Question: > This is My XML Format
'''
<Formsxml CM="7" CW="3">
<Forms GroupName="Kingfisher" PRONME="Kingfisher" TBONUSP="6000" NACRES="45" TP="133.333333">
<Form M="1" GroupName="Kingfisher January" PRONME="Kingfisher" TBONUSP="1000" NACRES="7.50" TP="133.333333" />
<Form M="2" GroupName="Kingfisher Feb" PRONME="Kingfisher" TBONUSP="1000" NACRES="7.50" TP="133.333333" />
<Form M="5" GroupName="Kingfisher May" PRONME="Kingfisher" TBONUSP="1000" NACRES="7.50" TP="133.333333" />
<Form M="6" GroupName="Kingfisher July" TBONUSP="1000" NACRES="7.50" TP="133.333333" />
<Form W="3" GroupName="Kingfisher Week 3 Total" TBONUSP="2000" NACRES="7.50" TP="133.333333" />
</Forms>
<Forms GroupName="Pigeon" PRONME="Pigeon" TBONUSP="5000" NACRES="55555.00" TP="0.018000">
<Form M="5" GroupName="Pigeon May" PRONME="Pigeon" TBONUSP="1000" NACRES="7.50" TP="133.333333" />
<Form M="6" GroupName="Pigeon July" TBONUSP="1000" NACRES="7.50" TP="133.333333" />
<Form W="1" GroupName="Pigeon Week 1 Total" TBONUSP="2000" NACRES="7.50" TP="133.333333" />
</Forms>
<Forms GroupName="Sparrow" PRONME="Sparrow" TBONUSP="1000" NACRES="0.90" TP="<PHONE>">
<Form M="6" GroupName="Sparrow July" TBONUSP="1000" NACRES="7.50" TP="133.333333" />
<Form W="4" GroupName="Sparrow July" TBONUSP="1000" NACRES="7.50" TP="133.333333" />
</Forms>
</Formsxml>
'''
> This is My XSLT 1.0
'''
<xsl:stylesheet version="1.0" xmlns:xsl="http://www.w3.org/1999/XSL/Transform">
<xsl:output method="xml" indent="yes"/>
<xsl:template match="/">
<table cellspacing="0" cellpadding="0" width="100%" border="1" borderColorDark="#ffffff" borderColorLight="#000000" class="smlFonts">
<tr height="20" align="center">
<td rowspan="1" width="10%"><b>Name</b></td>
<td rowspan="1" width="7%"><b>Net</b></td>
<td rowspan="1" width="7%"><b>Total</b></td>
<td rowspan="1" width="8%"><b>Average</b></td>
<xsl:apply-templates select="*/Forms"/>
</tr>
</table>
</xsl:template>
<xsl:template match="Forms">
<xsl:apply-templates select="Form"/>
<tr style="color:red">
<td>
<xsl:value-of select="@NAME"/> Total
</td>
<td>
<xsl:value-of select="@NACRES"/>
</td>
<td>
<xsl:value-of select="@TBONUSP"/>
</td>
<td>
<xsl:value-of select="@TP"/>
</td>
</tr>
</xsl:template>
<xsl:template match="Form">
<xsl:choose>
<xsl:when test="@M ='1'">
<tr>
<td>
<xsl:value-of select="@GroupName"/>
</td>
<td>
<xsl:value-of select="@NACRES"/>
</td>
<td>
<xsl:value-of select="@TBONUSP"/>
</td>
<td>
<xsl:value-of select="@TP"/>
</td>
</tr>
</xsl:when>
<xsl:otherwise><tr>
<td>
January
</td>
<td>
0.0000
</td>
<td>
0.0000
</td>
<td>
0.0000
</td>
</tr></xsl:otherwise>
</xsl:choose>
<xsl:choose>
<xsl:when test="@M ='2'">
<tr>
<td>
<xsl:value-of select="@GroupName"/>
</td>
<td>
<xsl:value-of select="@NACRES"/>
</td>
<td>
<xsl:value-of select="@TBONUSP"/>
</td>
<td>
<xsl:value-of select="@TP"/>
</td>
</tr>
</xsl:when>
<xsl:otherwise><tr>
<td>
Febuary
</td>
<td>
0.0000
</td>
<td>
0.0000
</td>
<td>
0.0000
</td>
</tr></xsl:otherwise>
</xsl:choose>
<xsl:choose>
<xsl:when test="@M ='3'">
<tr>
<td>
<xsl:value-of select="@GroupName"/>
</td>
<td>
<xsl:value-of select="@NACRES"/>
</td>
<td>
<xsl:value-of select="@TBONUSP"/>
</td>
<td>
<xsl:value-of select="@TP"/>
</td>
</tr>
</xsl:when>
<xsl:otherwise><tr>
<td>
March
</td>
<td>
0.0000
</td>
<td>
0.0000
</td>
<td>
0.0000
</td>
</tr></xsl:otherwise>
</xsl:choose>
<xsl:choose>
<xsl:when test="@M ='4'">
<tr>
<td>
<xsl:value-of select="@GroupName"/>
</td>
<td>
<xsl:value-of select="@NACRES"/>
</td>
<td>
<xsl:value-of select="@TBONUSP"/>
</td>
<td>
<xsl:value-of select="@TP"/>
</td>
</tr>
</xsl:when>
<xsl:otherwise><tr>
<td>
April
</td>
<td>
0.0000
</td>
<td>
0.0000
</td>
<td>
0.0000
</td>
</tr></xsl:otherwise>
</xsl:choose>
<xsl:choose>
<xsl:when test="@M ='5'">
<tr>
<td>
<xsl:value-of select="@GroupName"/>
</td>
<td>
<xsl:value-of select="@NACRES"/>
</td>
<td>
<xsl:value-of select="@TBONUSP"/>
</td>
<td>
<xsl:value-of select="@TP"/>
</td>
</tr>
</xsl:when>
<xsl:otherwise><tr>
<td>
May
</td>
<td>
0.0000
</td>
<td>
0.0000
</td>
<td>
0.0000
</td>
</tr></xsl:otherwise>
</xsl:choose>
<xsl:choose>
<xsl:when test="@M ='6'">
<tr>
<td>
<xsl:value-of select="@GroupName"/>
</td>
<td>
<xsl:value-of select="@NACRES"/>
</td>
<td>
<xsl:value-of select="@TBONUSP"/>
</td>
<td>
<xsl:value-of select="@TP"/>
</td>
</tr>
</xsl:when>
<xsl:otherwise><tr>
<td>
June
</td>
<td>
0.0000
</td>
<td>
0.0000
</td>
<td>
0.0000
</td>
</tr></xsl:otherwise>
</xsl:choose>
<xsl:choose>
<xsl:when test="@M ='7'">
<tr>
<td>
<xsl:value-of select="@GroupName"/>
</td>
<td>
<xsl:value-of select="@NACRES"/>
</td>
<td>
<xsl:value-of select="@TBONUSP"/>
</td>
<td>
<xsl:value-of select="@TP"/>
</td>
</tr>
</xsl:when>
<xsl:otherwise><tr>
<td>
July
</td>
<td>
0.0000
</td>
<td>
0.0000
</td>
<td>
0.0000
</td>
</tr></xsl:otherwise>
</xsl:choose>
<xsl:choose>
<xsl:when test="@M ='8'">
<tr>
<td>
<xsl:value-of select="@GroupName"/>
</td>
<td>
<xsl:value-of select="@NACRES"/>
</td>
<td>
<xsl:value-of select="@TBONUSP"/>
</td>
<td>
<xsl:value-of select="@TP"/>
</td>
</tr>
</xsl:when>
<xsl:otherwise><tr>
<td>
August
</td>
<td>
0.0000
</td>
<td>
0.0000
</td>
<td>
0.0000
</td>
</tr></xsl:otherwise>
</xsl:choose>
<xsl:choose>
<xsl:when test="@M ='9'">
<tr>
<td>
<xsl:value-of select="@GroupName"/>
</td>
<td>
<xsl:value-of select="@NACRES"/>
</td>
<td>
<xsl:value-of select="@TBONUSP"/>
</td>
<td>
<xsl:value-of select="@TP"/>
</td>
</tr>
</xsl:when>
<xsl:otherwise><tr>
<td>
September
</td>
<td>
0.0000
</td>
<td>
0.0000
</td>
<td>
0.0000
</td>
</tr></xsl:otherwise>
</xsl:choose>
<xsl:choose>
<xsl:when test="@M ='10'">
<tr>
<td>
<xsl:value-of select="@GroupName"/>
</td>
<td>
<xsl:value-of select="@NACRES"/>
</td>
<td>
<xsl:value-of select="@TBONUSP"/>
</td>
<td>
<xsl:value-of select="@TP"/>
</td>
</tr>
</xsl:when>
<xsl:otherwise><tr>
<td>
October
</td>
<td>
0.0000
</td>
<td>
0.0000
</td>
<td>
0.0000
</td>
</tr></xsl:otherwise>
</xsl:choose>
<xsl:choose>
<xsl:when test="@M ='11'">
<tr>
<td>
<xsl:value-of select="@GroupName"/>
</td>
<td>
<xsl:value-of select="@NACRES"/>
</td>
<td>
<xsl:value-of select="@TBONUSP"/>
</td>
<td>
<xsl:value-of select="@TP"/>
</td>
</tr>
</xsl:when>
<xsl:otherwise><tr>
<td>
November
</td>
<td>
0.0000
</td>
<td>
0.0000
</td>
<td>
0.0000
</td>
</tr></xsl:otherwise>
</xsl:choose>
<xsl:choose>
<xsl:when test="@M ='12'">
<tr>
<td>
<xsl:value-of select="@GroupName"/>
</td>
<td>
<xsl:value-of select="@NACRES"/>
</td>
<td>
<xsl:value-of select="@TBONUSP"/>
</td>
<td>
<xsl:value-of select="@TP"/>
</td>
</tr>
</xsl:when>
<xsl:otherwise><tr>
<td>
December
</td>
<td>
0.0000
</td>
<td>
0.0000
</td>
<td>
0.0000
</td>
</tr></xsl:otherwise>
</xsl:choose>
</xsl:template>
</xsl:stylesheet>
'''
> But i want Output Like This...Based on the Condition of CM Means if
its 7 only till June Then after Based on Week CW if its 3 Till 3rd Week i want to print
Any Help will be
Appreciated........See Image for More Details..Output i Expect...

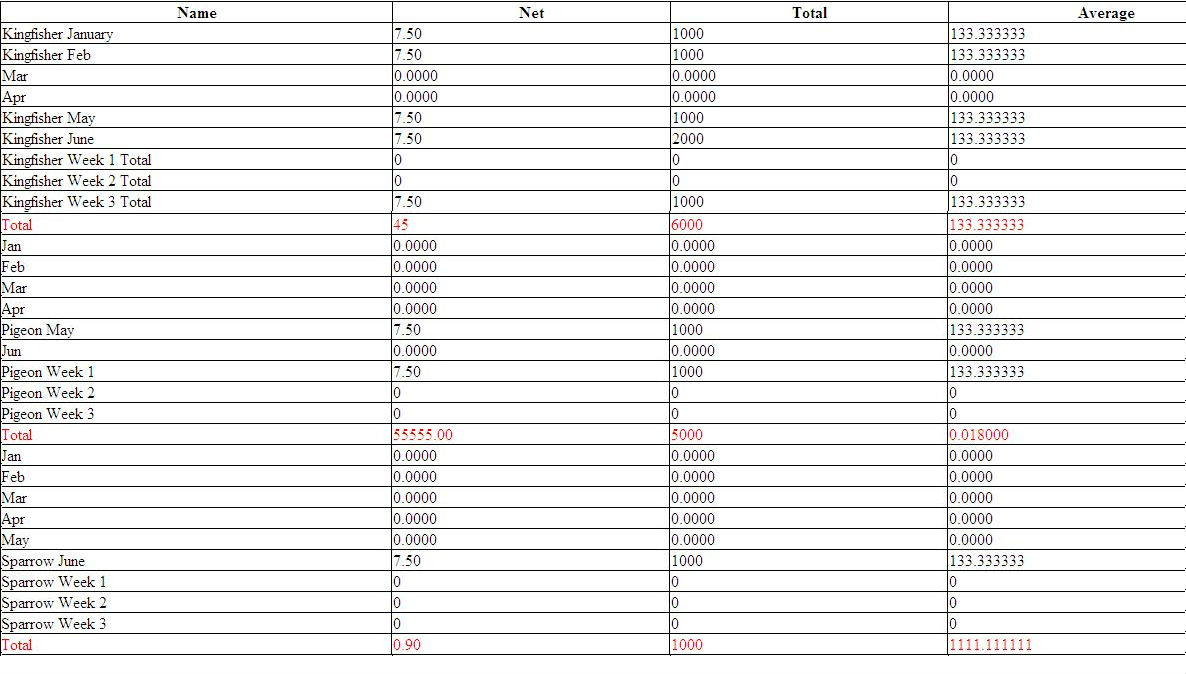
Answer: I'm afraid your effort of twelve 'xsl:choose' instructions is totally vain and logically wrong.
You can obtain the wanted result with less effort, but you need a lookup table for the months. The following transform is just a "get-started". Give it a run and you will notice that:
- - -
You might want also complete the lookup table at the moment populated till july.
---
[XSLT 1.0]
'''
<xsl:stylesheet version="1.0"
xmlns:empo="http://stackoverflow.com/users/253811/empo"
xmlns:xsl="http://www.w3.org/1999/XSL/Transform">
<xsl:output method="xml" indent="yes"/>
<empo:months>
<empo:M id="1">Jan</empo:M>
<empo:M id="2">Feb</empo:M>
<empo:M id="3">Mar</empo:M>
<empo:M id="4">Apr</empo:M>
<empo:M id="5">May</empo:M>
<empo:M id="6">Jun</empo:M>
<empo:M id="7">Jul</empo:M>
</empo:months>
<xsl:template match="/">
<table cellspacing="0" cellpadding="0" width="100%" border="1" borderColorDark="#ffffff" borderColorLight="#000000" class="smlFonts">
<tr height="20" align="center">
<td rowspan="1" width="10%"><b>Name</b></td>
<td rowspan="1" width="7%"><b>Net</b></td>
<td rowspan="1" width="7%"><b>Total</b></td>
<td rowspan="1" width="8%"><b>Average</b></td>
<xsl:apply-templates select="*/Forms"/>
</tr>
</table>
</xsl:template>
<xsl:template match="Forms">
<xsl:variable name="Forms" select="."/>
<xsl:for-each select="document('')/*/
empo:months/empo:M[@id &lt;= $Forms/../@CM]">
<xsl:choose>
<xsl:when test="$Forms/Form[@M=current()/@id]">
<xsl:apply-templates
select="$Forms/Form[@M=current()/@id]"/>
</xsl:when>
<xsl:otherwise>
<tr>
<td>
<xsl:value-of select="."/>
</td>
<td>
0.0000
</td>
<td>
0.0000
</td>
<td>
0.0000
</td>
</tr>
</xsl:otherwise>
</xsl:choose>
</xsl:for-each>
<tr style="color:red">
<td>
<xsl:value-of select="@NAME"/>
<xsl:text> Total</xsl:text>
</td>
<td>
<xsl:value-of select="@NACRES"/>
</td>
<td>
<xsl:value-of select="@TBONUSP"/>
</td>
<td>
<xsl:value-of select="@TP"/>
</td>
</tr>
</xsl:template>
<xsl:template match="Form">
<tr>
<td>
<xsl:value-of select="@GroupName"/>
</td>
<td>
<xsl:value-of select="@NACRES"/>
</td>
<td>
<xsl:value-of select="@TBONUSP"/>
</td>
<td>
<xsl:value-of select="@TP"/>
</td>
</tr>
</xsl:template>
</xsl:stylesheet>
'''